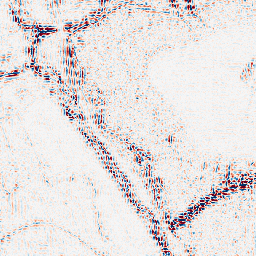
Category: wavelet
Decomposition family: wavelet_reverse_biorthogonal
Decomposition parameters: wavelet: rbio5.5
level: 2
Upsampling method: sinc_blackman
Upsampling parameters: scale: 4
kernel_size: 8
Upsampling scale: 4